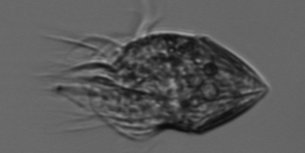
Label: Strombidium_morphotype1